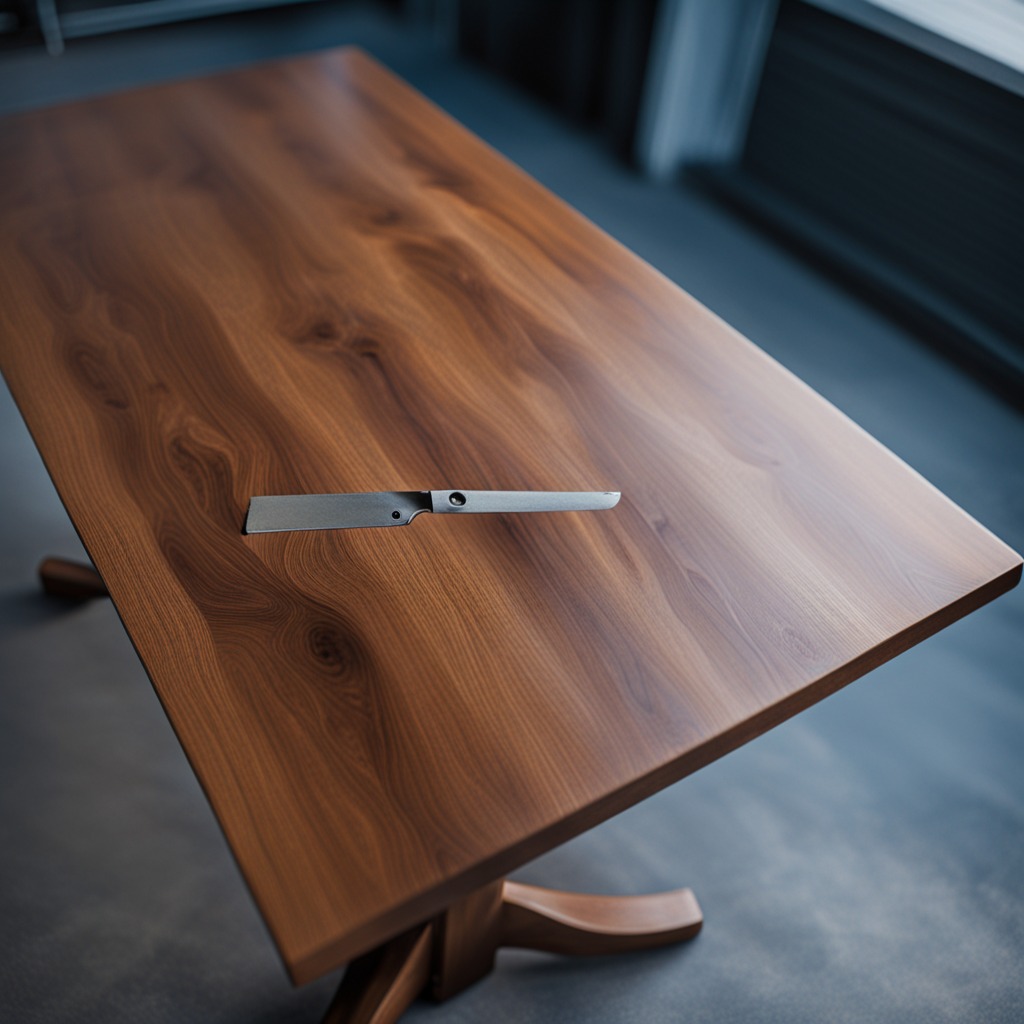
A handheld metal saw is lying on the old table with faint burn marks in a small garage at twilight.